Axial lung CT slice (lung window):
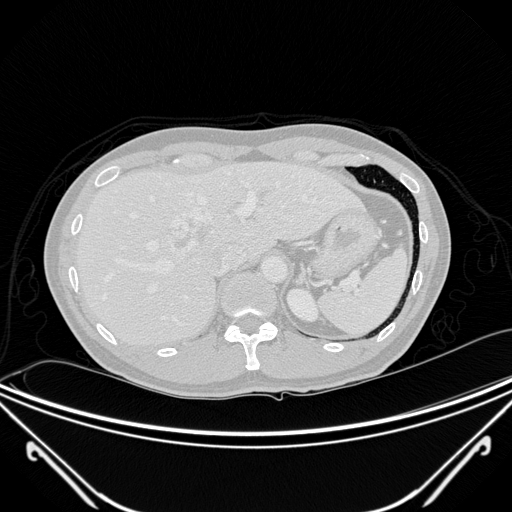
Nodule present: no